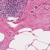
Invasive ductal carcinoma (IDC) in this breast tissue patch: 0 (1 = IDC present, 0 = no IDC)